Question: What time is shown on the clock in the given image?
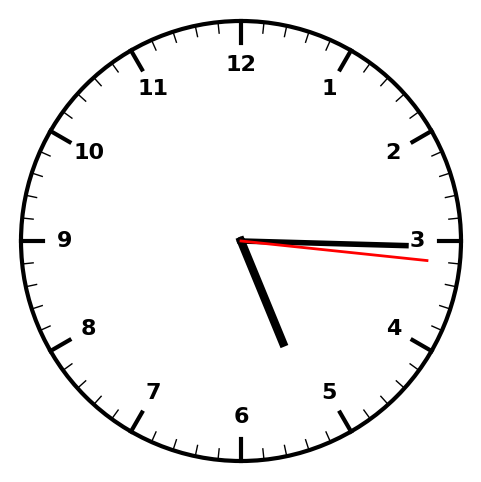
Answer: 05:15:16